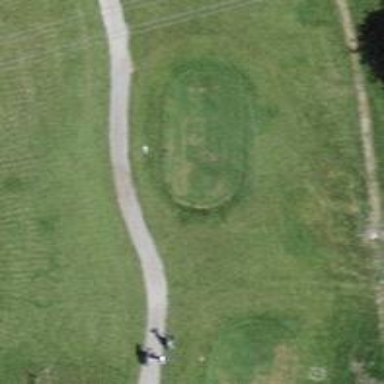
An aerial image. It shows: Golf tee.